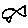
Label: fish